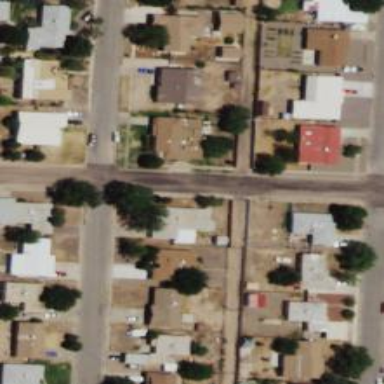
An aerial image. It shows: Alleyway designated as service road.